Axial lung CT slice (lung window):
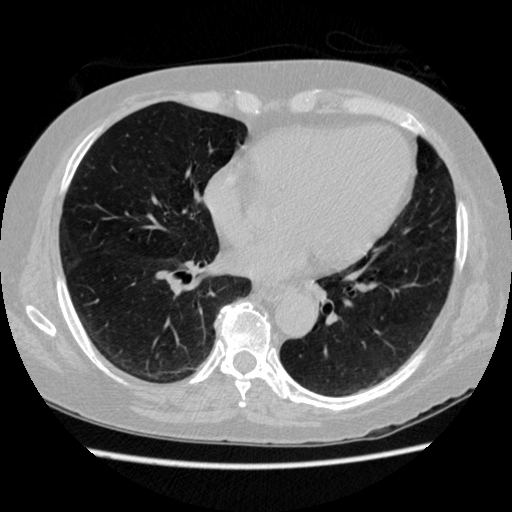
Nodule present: no